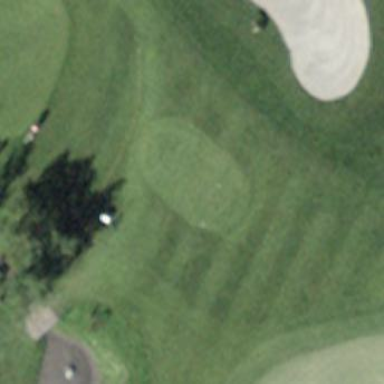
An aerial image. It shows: Golf tee on grassy land.